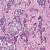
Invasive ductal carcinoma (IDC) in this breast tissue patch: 1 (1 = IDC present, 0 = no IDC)